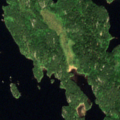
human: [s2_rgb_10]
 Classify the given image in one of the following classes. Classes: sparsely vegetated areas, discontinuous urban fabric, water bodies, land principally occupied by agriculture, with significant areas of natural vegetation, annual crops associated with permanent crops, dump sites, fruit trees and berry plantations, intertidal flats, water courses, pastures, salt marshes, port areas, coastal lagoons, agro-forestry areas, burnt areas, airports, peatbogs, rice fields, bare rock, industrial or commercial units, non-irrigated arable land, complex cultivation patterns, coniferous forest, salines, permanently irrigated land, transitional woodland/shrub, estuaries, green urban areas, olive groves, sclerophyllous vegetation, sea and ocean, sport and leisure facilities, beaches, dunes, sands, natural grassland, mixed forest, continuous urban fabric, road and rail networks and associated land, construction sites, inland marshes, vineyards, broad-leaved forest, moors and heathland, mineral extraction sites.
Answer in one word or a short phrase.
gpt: coniferous forest, water bodies